Platform: macOS
Application: Chrome
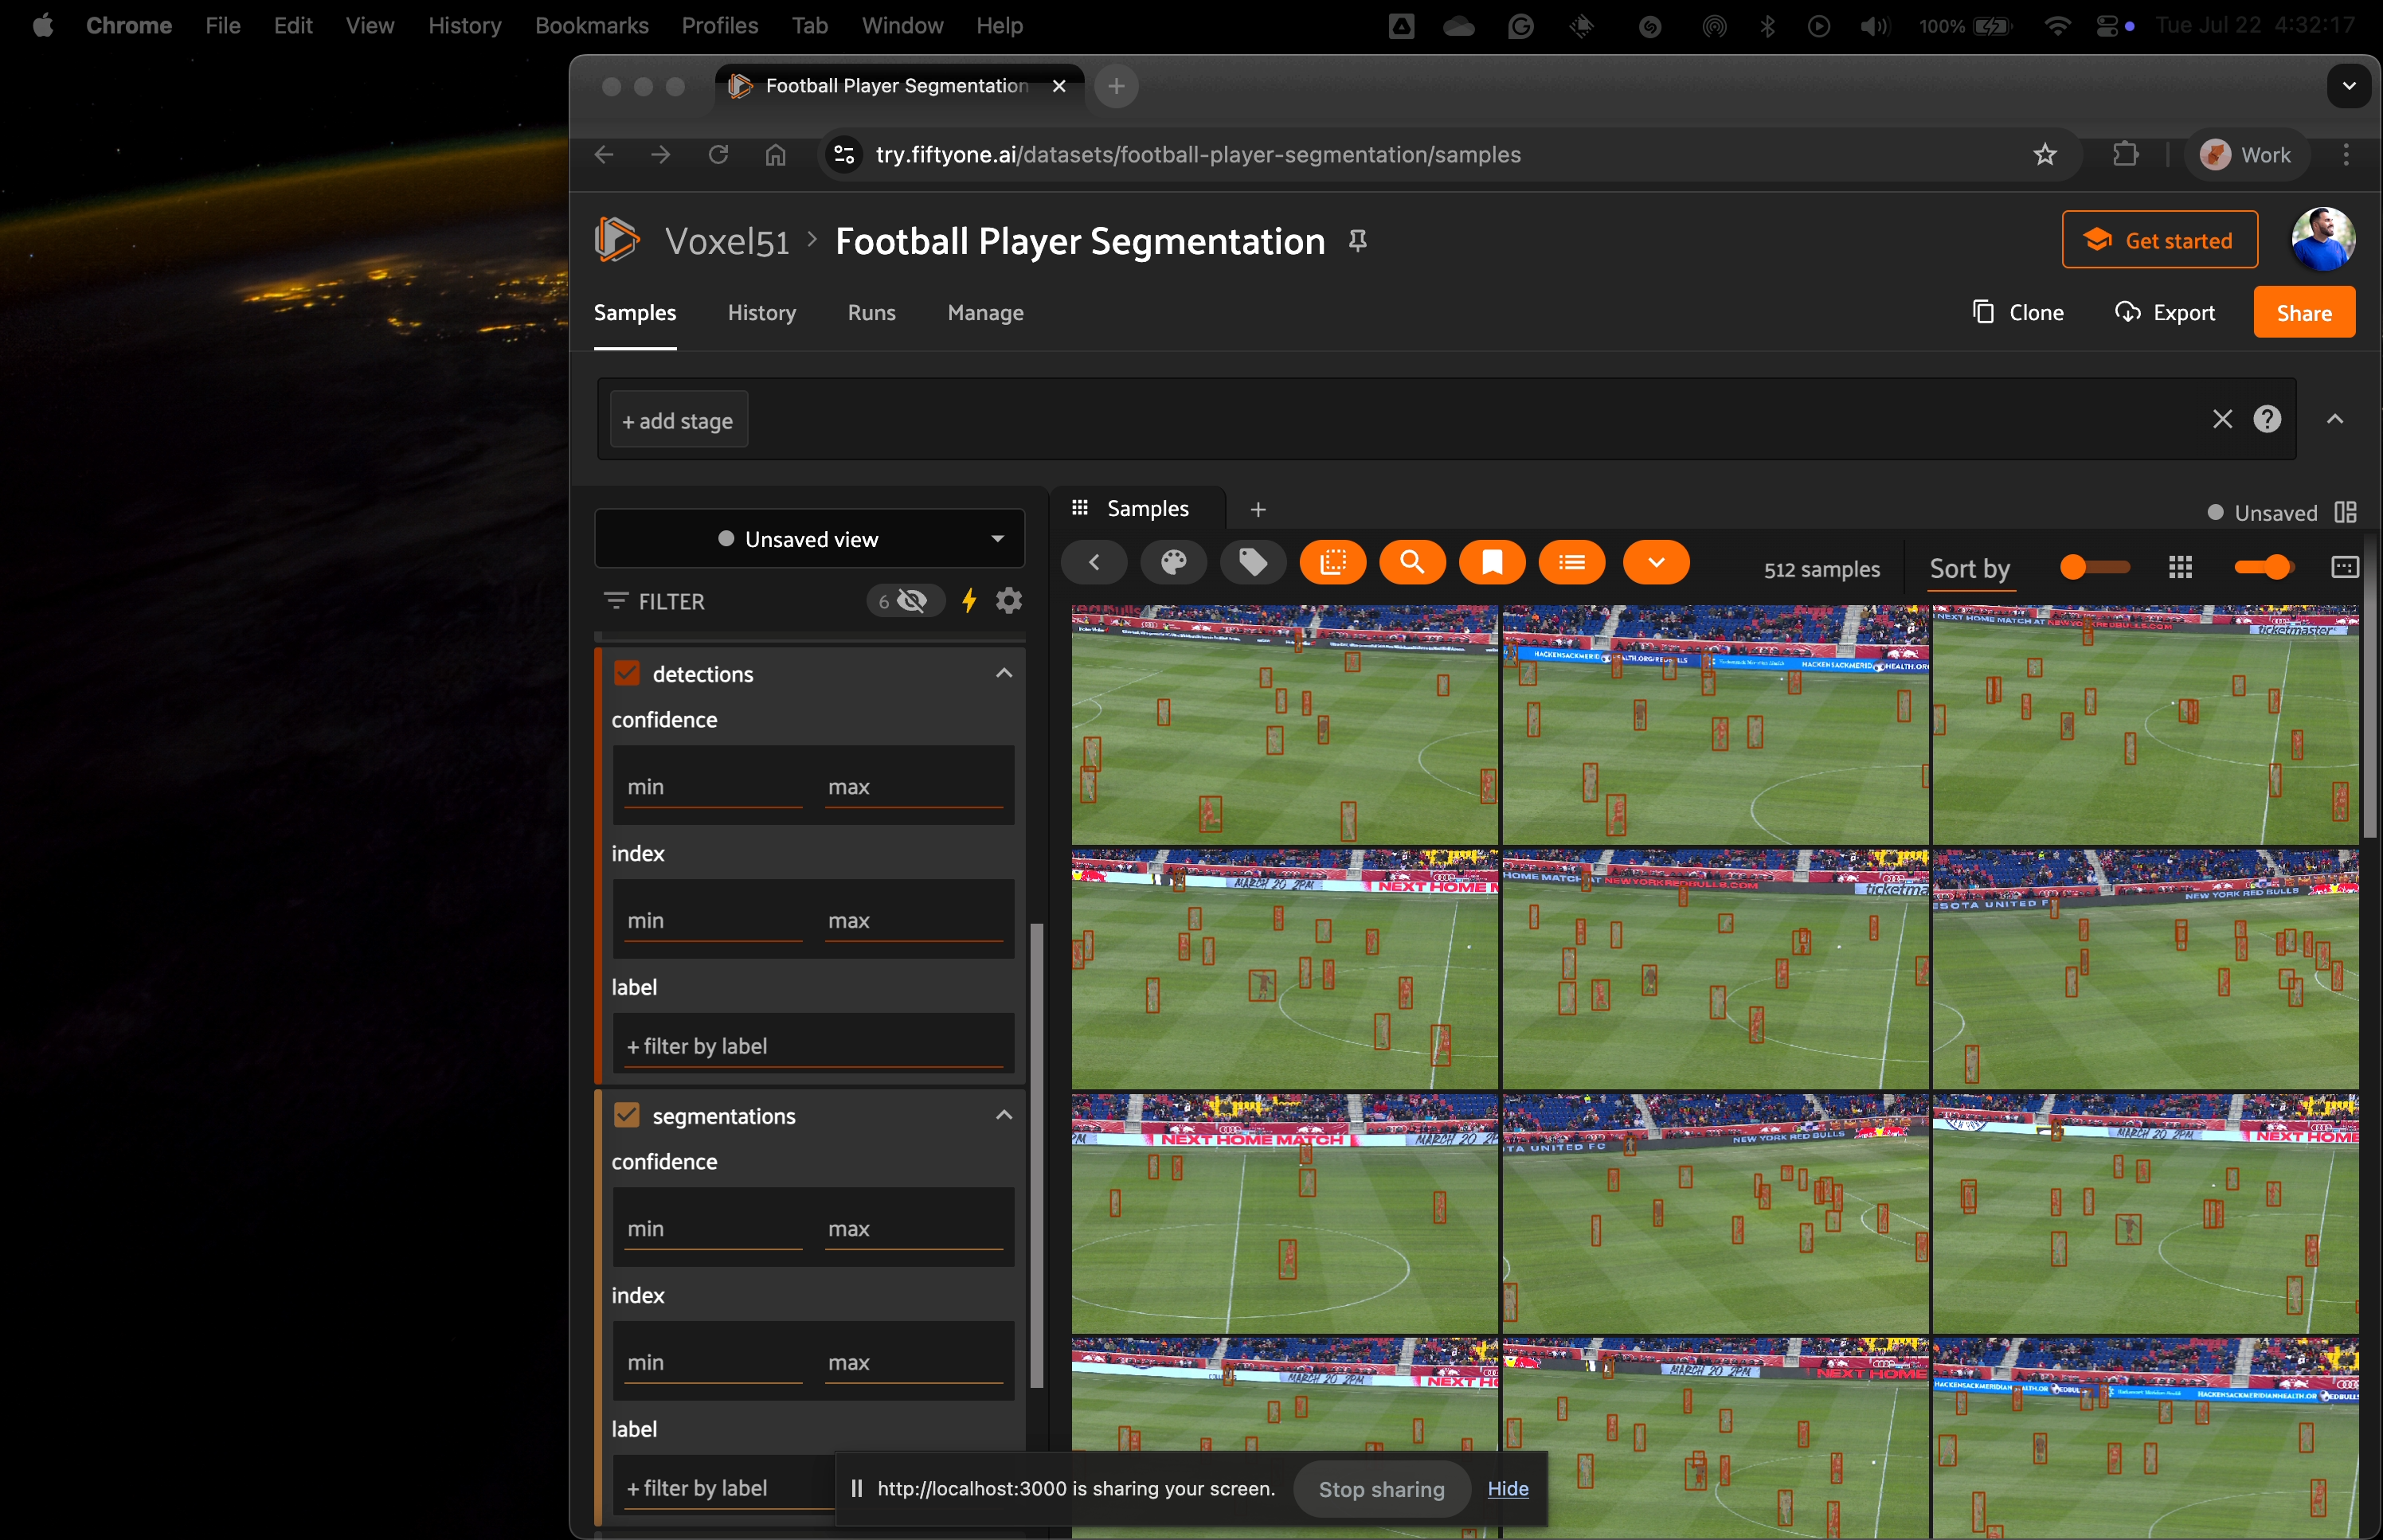
task_description: Show detections with a minimum confidence of 0.42
action_type: type
element_info: Text Input

task_description: Filter detections to those with a maximum confidence of 0.95
action_type: type
element_info: Text Input

task_description: Filter detections by label
action_type: select
element_info: Menu Item

task_description: Clear the detections from the samples panel
action_type: click
element_info: Checkbox

task_description: Clear the segmentations from the samples panel
action_type: click
element_info: Checkbox

task_description: Filter segmentations by label
action_type: select
element_info: Menu Item

task_description: Open and change the color settings
action_type: click
element_info: Icon

task_description: Expand the view of this sample
action_type: click
element_info: Icon

task_description: Convert the current filter to a view stage
action_type: click
element_info: Icon

task_description: Sort samples by similarity to a text query
action_type: click
element_info: Icon

task_description: Browse operations and open the operators browser
action_type: click
element_info: Icon

task_description: Open a panel
action_type: click
element_info: Icon
task_description: See if there are any saved views on this dataset
action_type: select
element_info: Menu Item